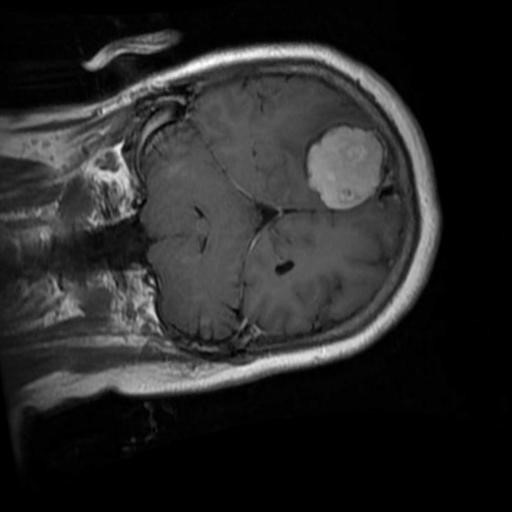
Label: brain_menin